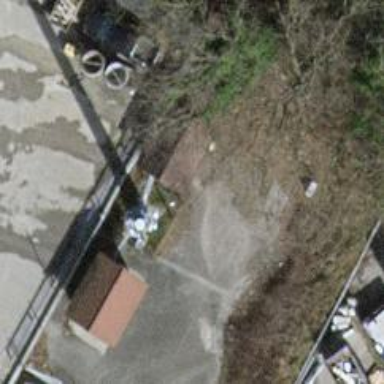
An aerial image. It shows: Communication mast tower.